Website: home-depot
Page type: account-dashboard
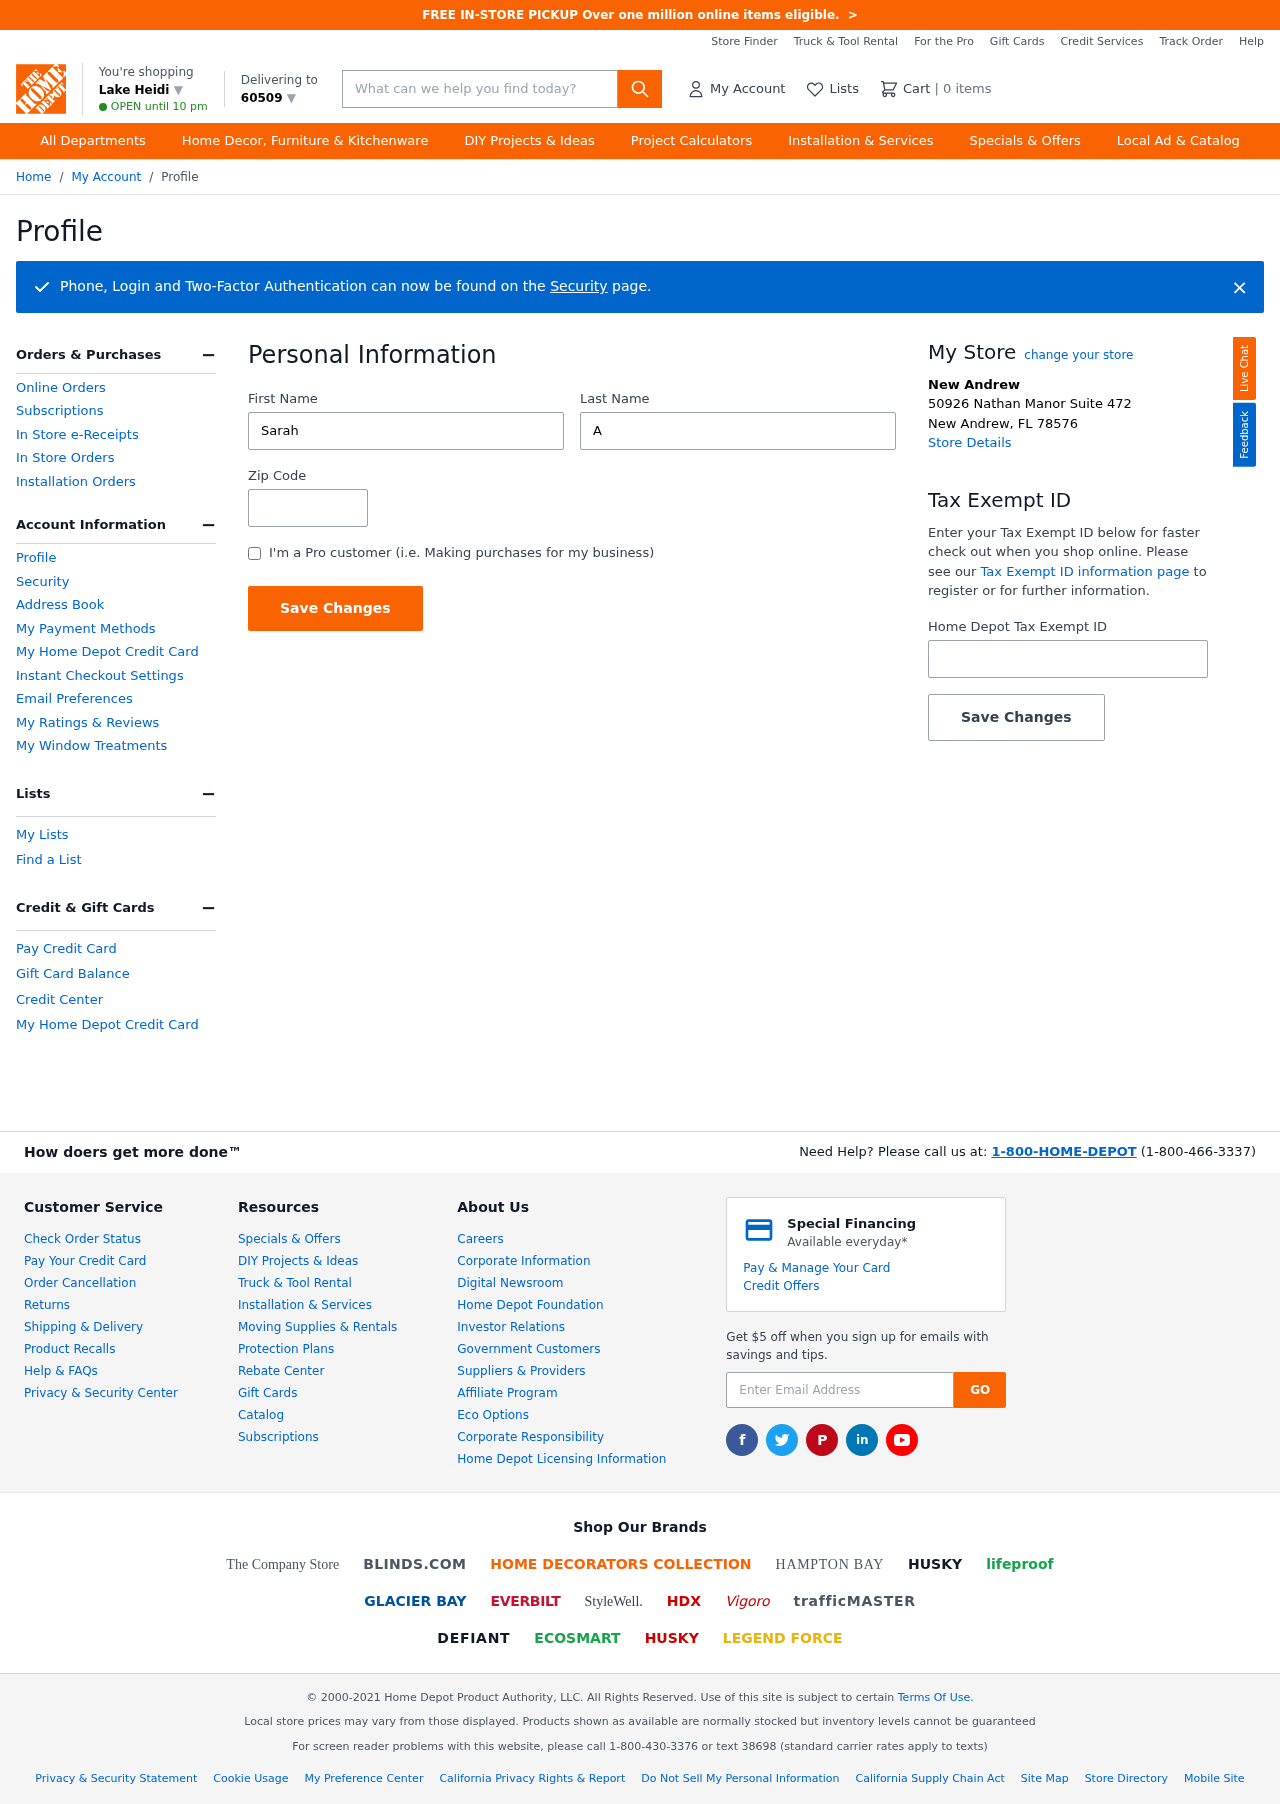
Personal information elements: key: PII_CITY
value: Lake Heidi ▼
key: PII_FIRSTNAME
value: Sarah
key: PII_LASTNAME
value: Adams
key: PII_LOCATION1_CITY
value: New Andrew
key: PII_LOCATION1_CITY_STATE_ZIP
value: New Andrew, FL 78576
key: PII_LOCATION1_STREET
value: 50926 Nathan Manor Suite 472
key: PII_POSTCODE
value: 60509 ▼
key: PII_POSTCODE
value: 60509
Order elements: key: ORDER_NUM_ITEMS
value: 0
Search elements: key: HEADER_SEARCH
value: What can we help you find today?